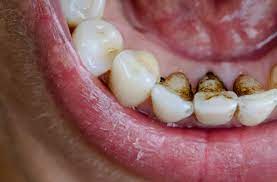
Condition: Tooth Discoloration